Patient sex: M
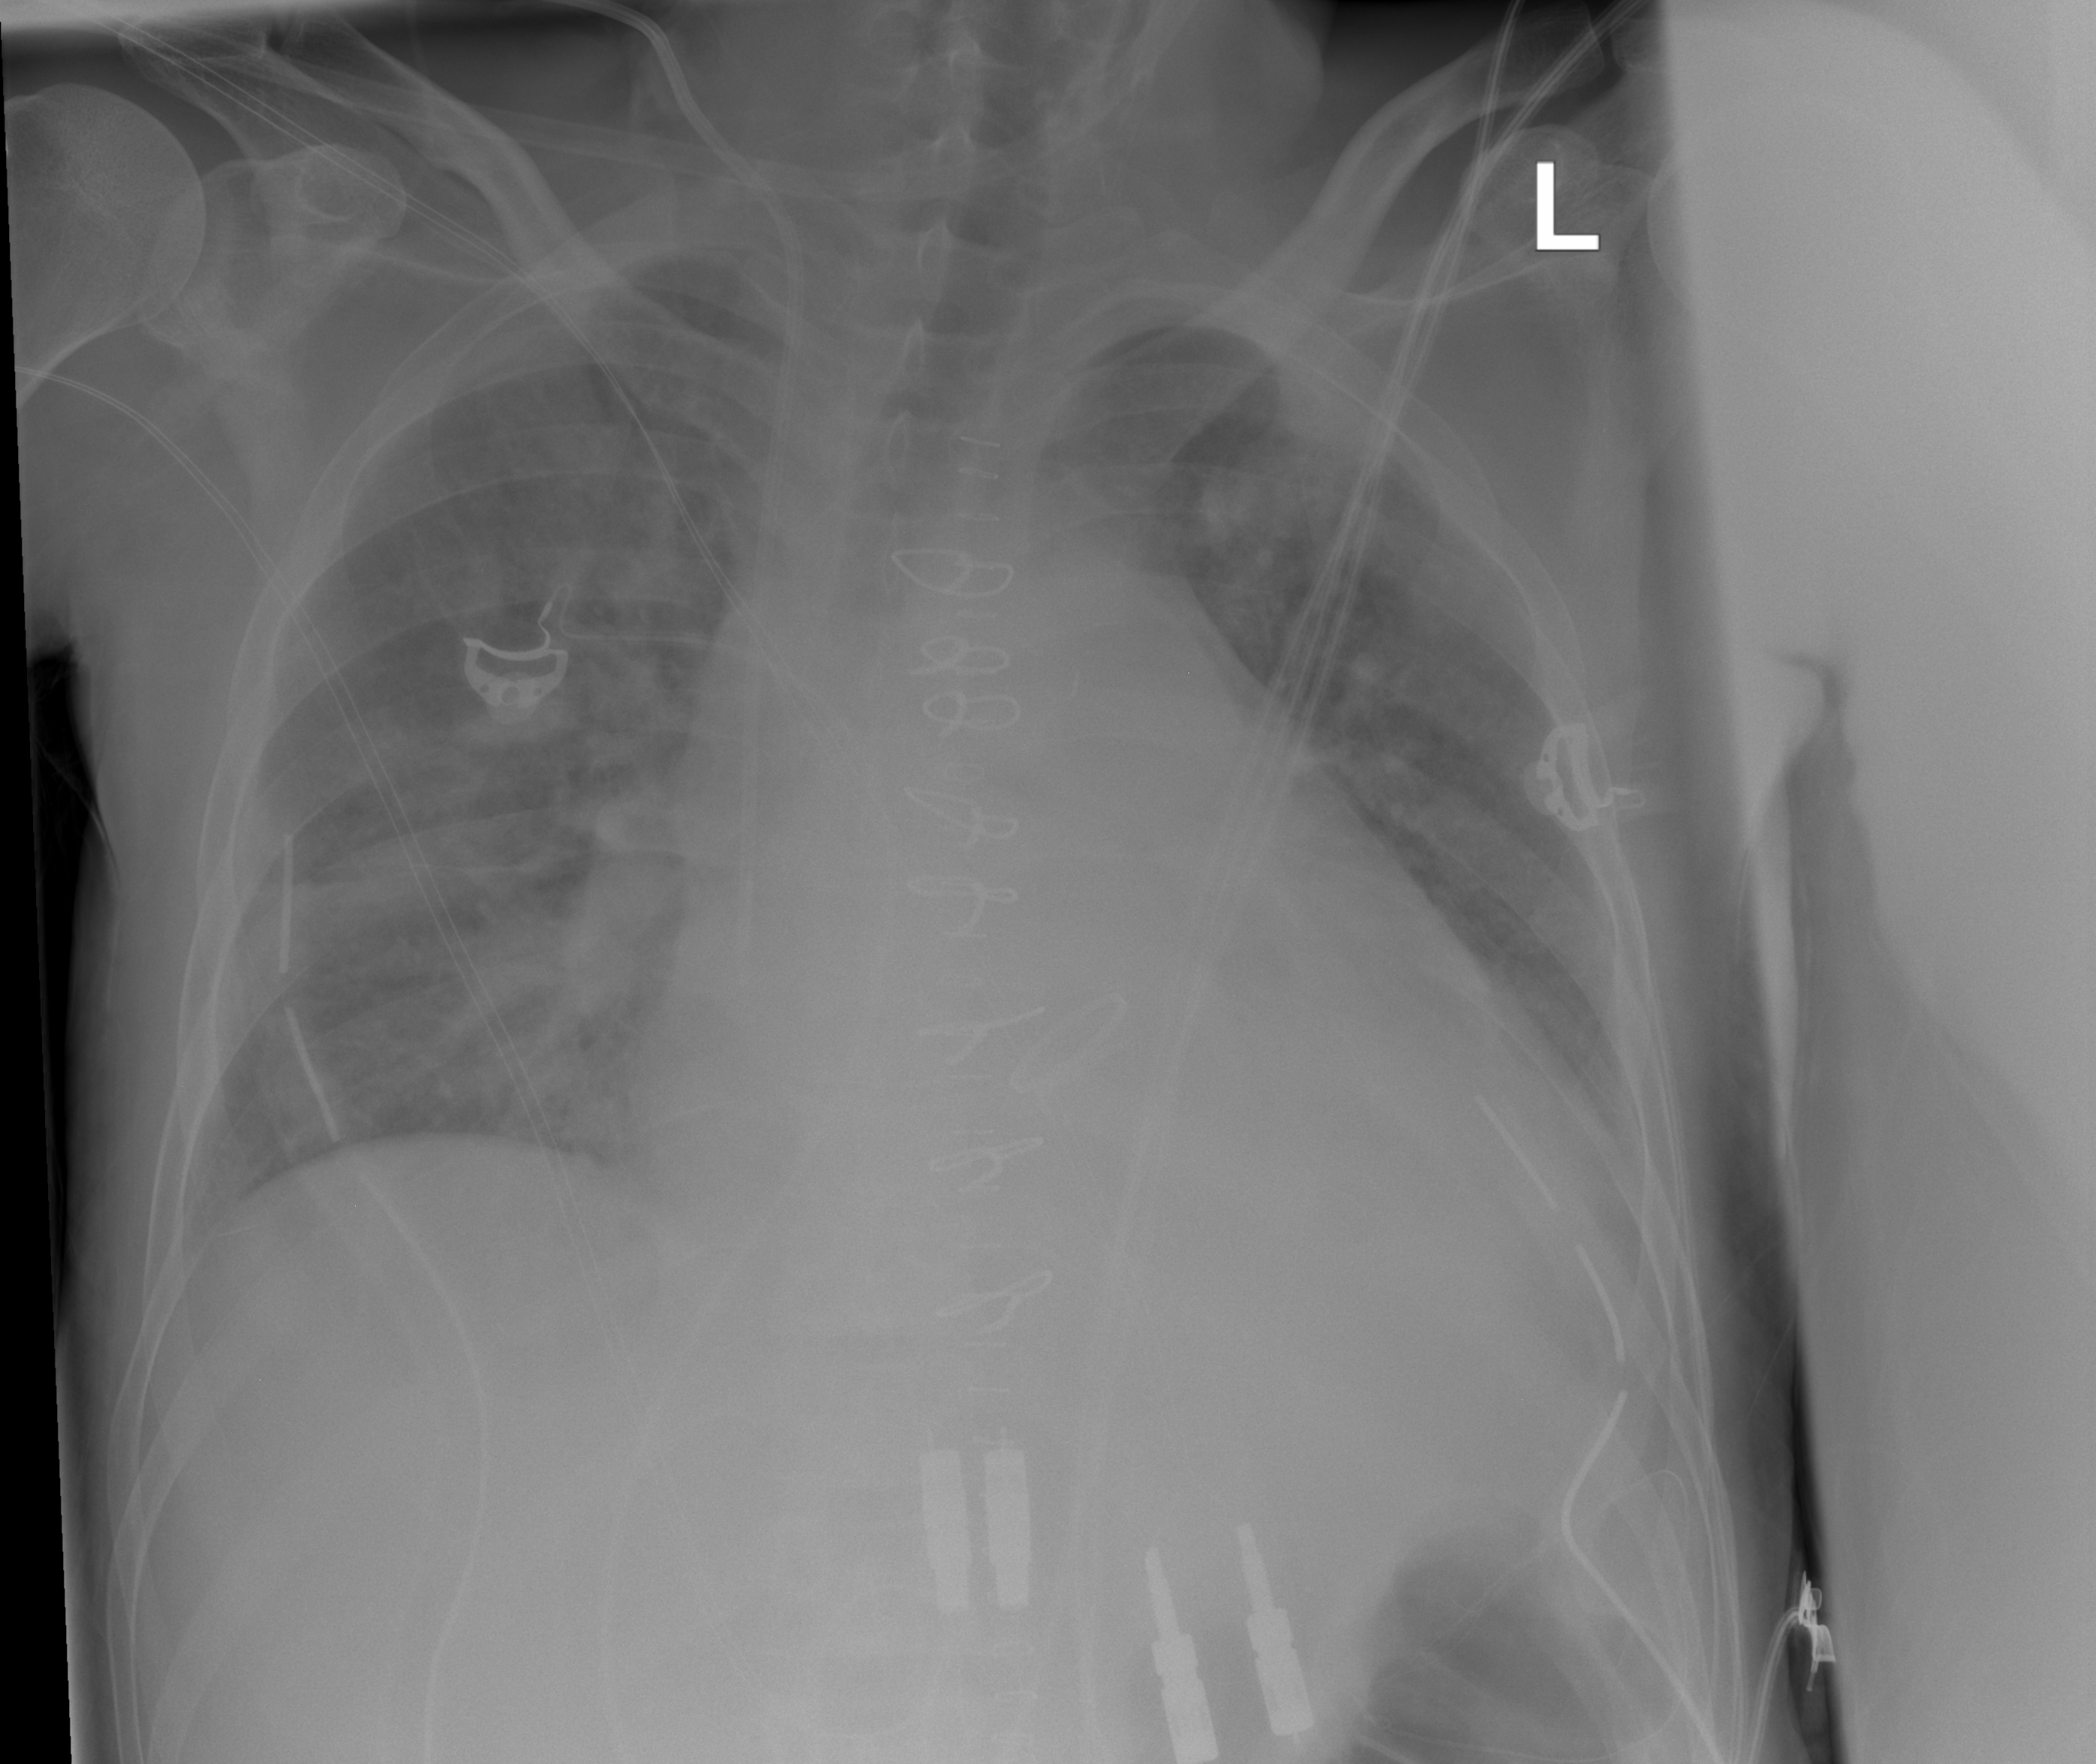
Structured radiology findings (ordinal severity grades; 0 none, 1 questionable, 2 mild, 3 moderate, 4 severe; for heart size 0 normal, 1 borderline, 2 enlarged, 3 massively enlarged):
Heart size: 2
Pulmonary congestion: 3
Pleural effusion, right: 0
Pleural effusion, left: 0
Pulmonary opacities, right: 3
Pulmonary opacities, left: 2
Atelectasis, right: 0
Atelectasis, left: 0